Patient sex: F
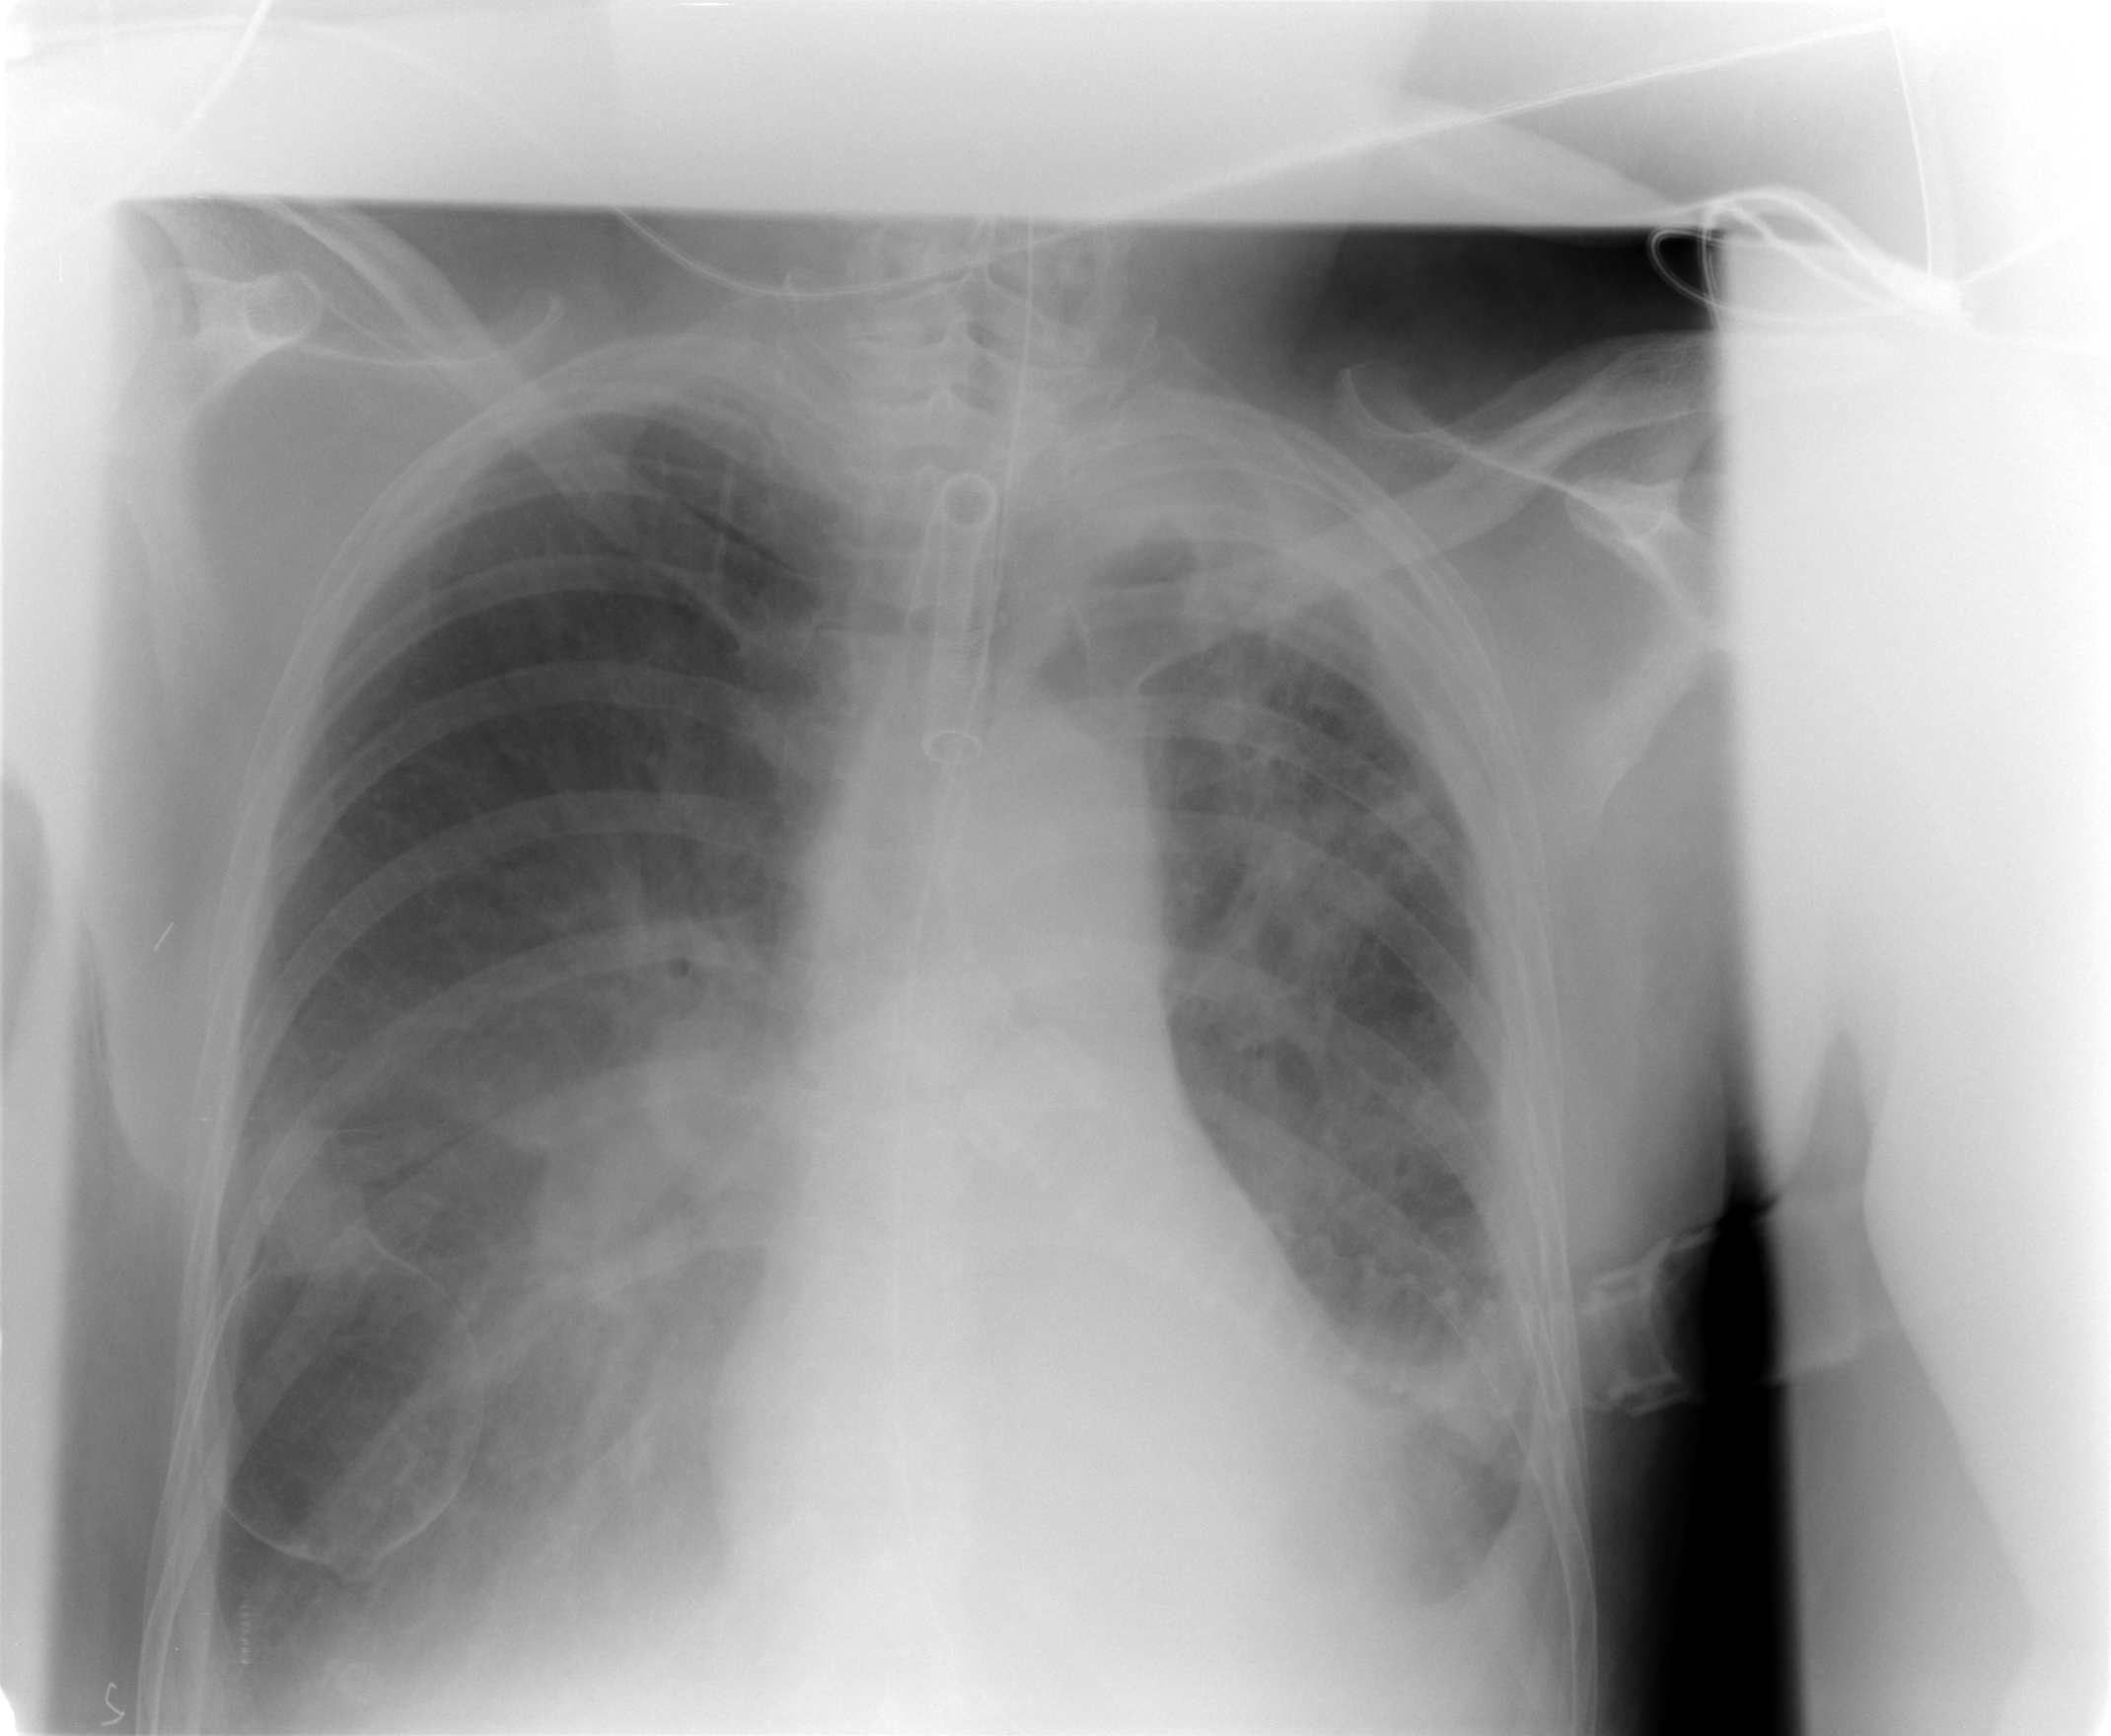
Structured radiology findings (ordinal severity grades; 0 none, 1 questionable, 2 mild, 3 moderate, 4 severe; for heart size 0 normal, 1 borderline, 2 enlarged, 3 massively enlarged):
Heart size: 0
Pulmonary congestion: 3
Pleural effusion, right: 2
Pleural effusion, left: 2
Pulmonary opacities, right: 3
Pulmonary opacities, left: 3
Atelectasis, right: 3
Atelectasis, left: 3